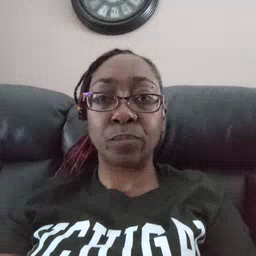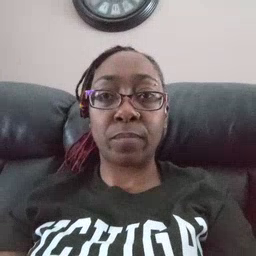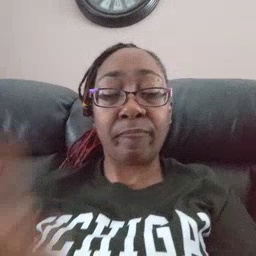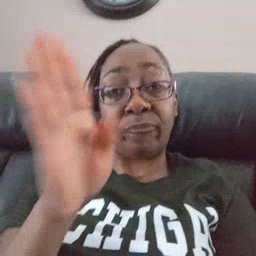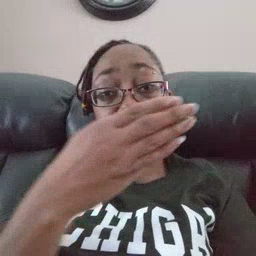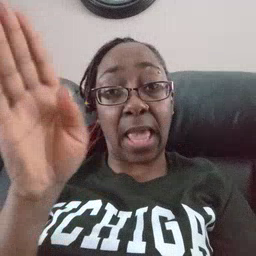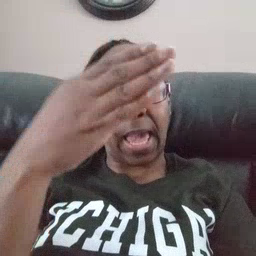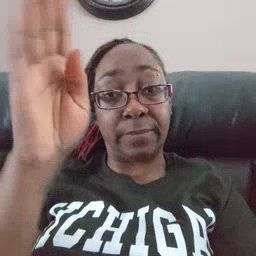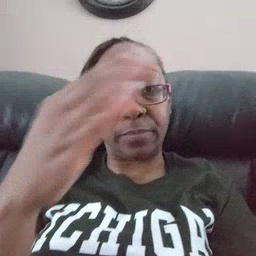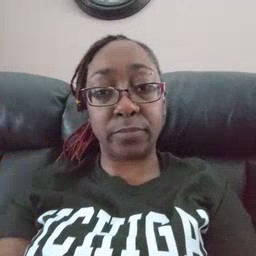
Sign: flag